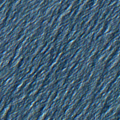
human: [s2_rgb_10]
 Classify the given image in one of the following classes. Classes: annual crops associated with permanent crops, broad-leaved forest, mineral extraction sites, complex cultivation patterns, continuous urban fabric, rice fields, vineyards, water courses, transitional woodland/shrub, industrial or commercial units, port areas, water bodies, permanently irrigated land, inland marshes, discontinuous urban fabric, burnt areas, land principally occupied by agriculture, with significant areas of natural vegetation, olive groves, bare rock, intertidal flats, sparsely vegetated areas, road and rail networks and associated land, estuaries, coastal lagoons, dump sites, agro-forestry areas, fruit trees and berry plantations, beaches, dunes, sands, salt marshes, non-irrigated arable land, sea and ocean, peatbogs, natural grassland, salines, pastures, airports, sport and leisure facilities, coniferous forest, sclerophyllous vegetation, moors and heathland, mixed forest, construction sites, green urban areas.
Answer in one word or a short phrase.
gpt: sea and ocean